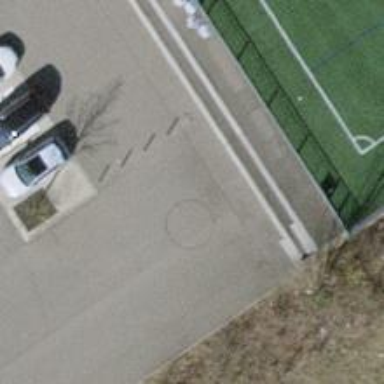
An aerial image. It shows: Bollard.